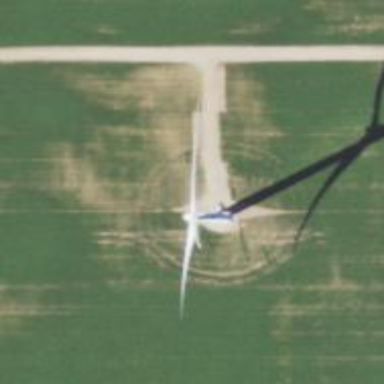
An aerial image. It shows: Wind generator using horizontal axis wind turbines.